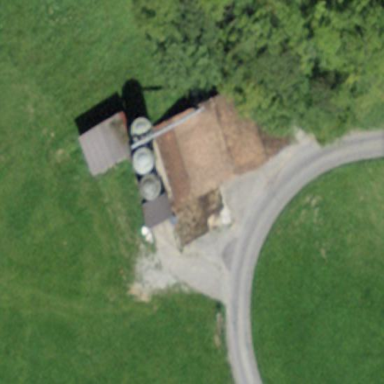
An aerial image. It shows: Barn.